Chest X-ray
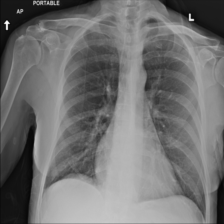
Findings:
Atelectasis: negative
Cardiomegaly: negative
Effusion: negative
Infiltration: negative
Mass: negative
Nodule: negative
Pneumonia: negative
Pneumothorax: negative
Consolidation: negative
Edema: negative
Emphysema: negative
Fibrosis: negative
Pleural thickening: negative
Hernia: negative